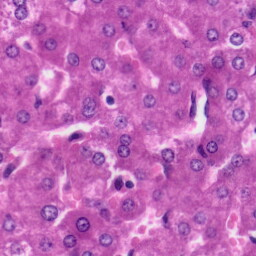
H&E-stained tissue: Liver